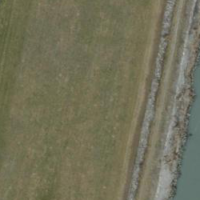
EUNIS habitat code: 25
Species observed at this site:
Melilotus albus